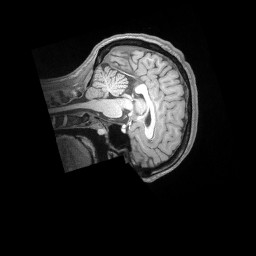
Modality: T1w
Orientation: sagittal
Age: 34
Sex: female
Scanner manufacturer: siemens
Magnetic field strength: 3 T
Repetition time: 2.53 s
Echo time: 0.00164 s